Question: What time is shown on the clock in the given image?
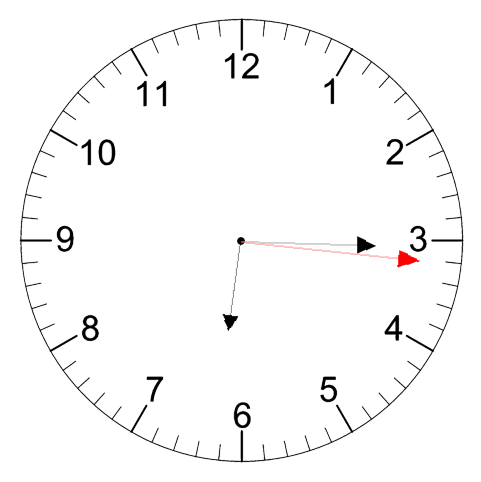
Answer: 06:15:16